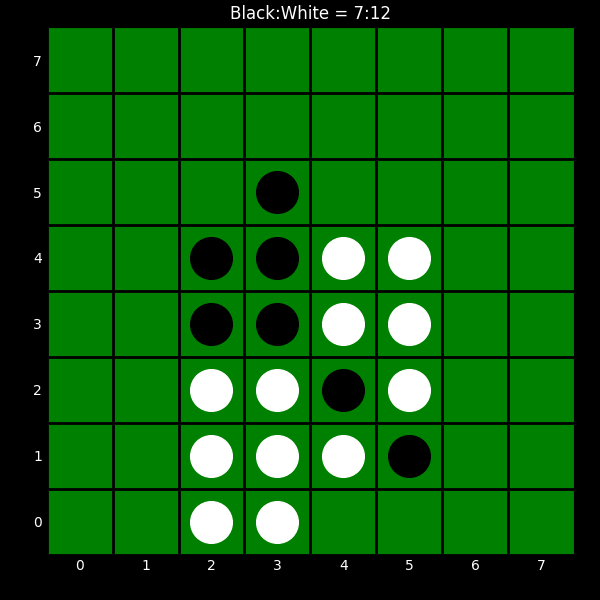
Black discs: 7
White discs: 12